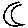
Label: moon